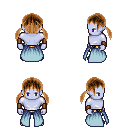
a pixel art fantasy rpg character, male body template, dark elf, purple skin, overskirt, gold greaves, brown twin-tailed hairstyle, leather bracers, four views (front, back, left, right), 2x2 character sprite sheet, small pixel art, hard edges, no anti-aliasing